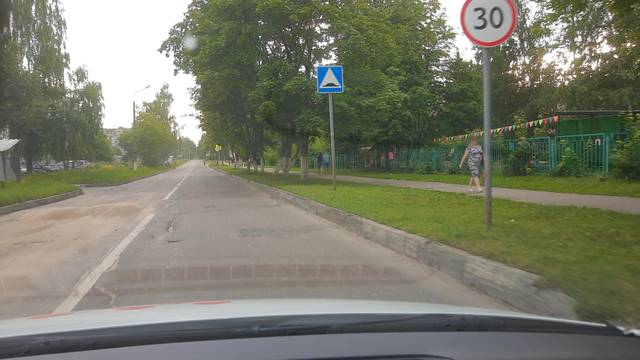
Region: Russia
Coordinates: 55.771, 38.431